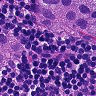
Metastatic tissue present: yes